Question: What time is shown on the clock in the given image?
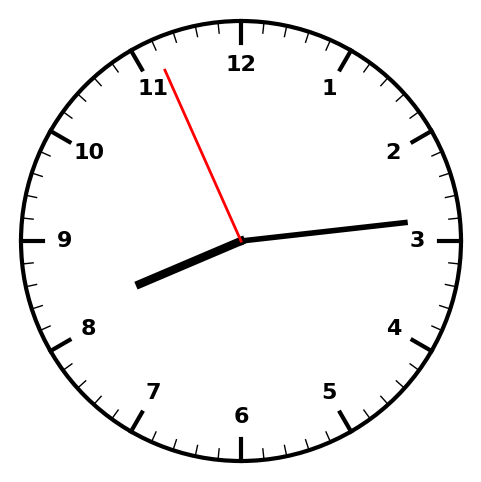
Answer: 08:13:56